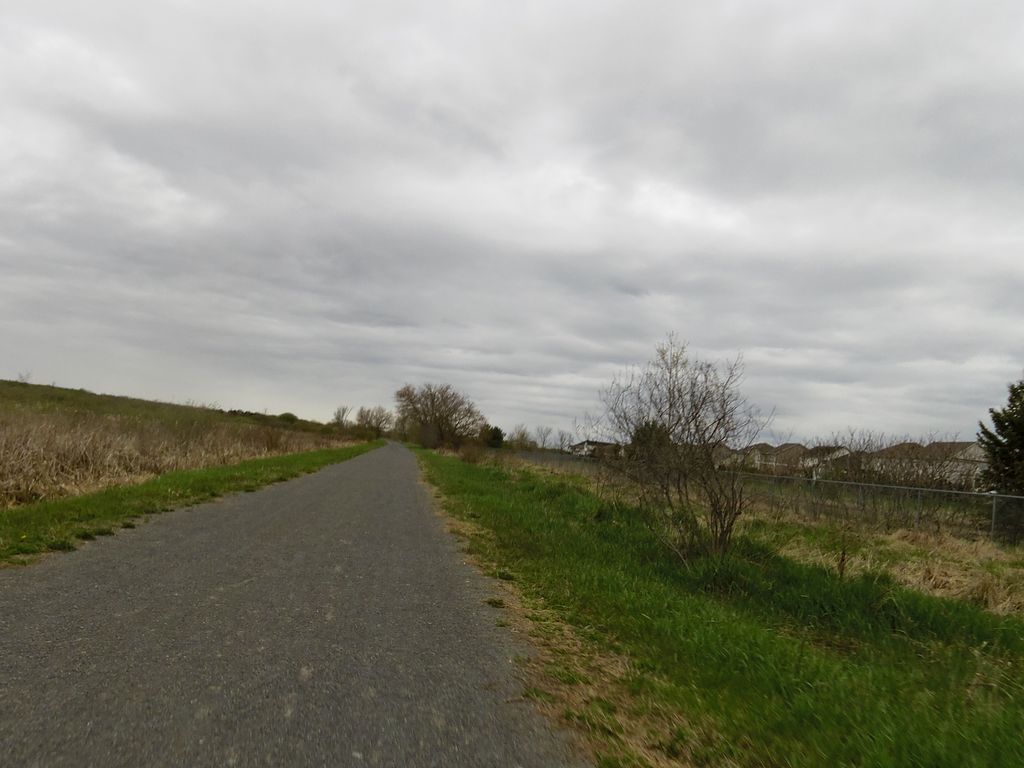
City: ottawa-gatineau